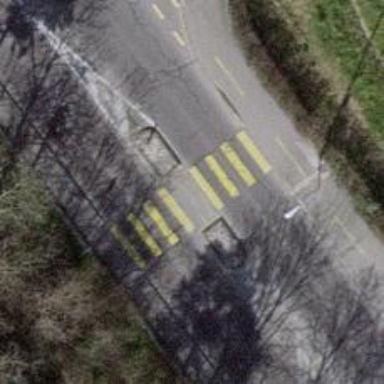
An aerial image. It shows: Uncontrolled crossing with pedestrian island.